Field crop: maize
Growth stage: 2
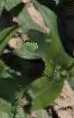
Species: maize